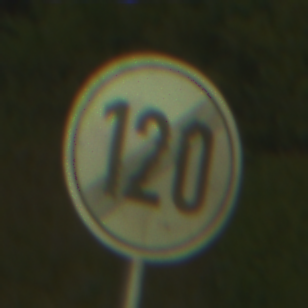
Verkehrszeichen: EndeGeschwindigkeit120
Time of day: Night
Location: Outdoor (Urban)
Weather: PartlyCloudy
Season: NotSpecified
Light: Artificial